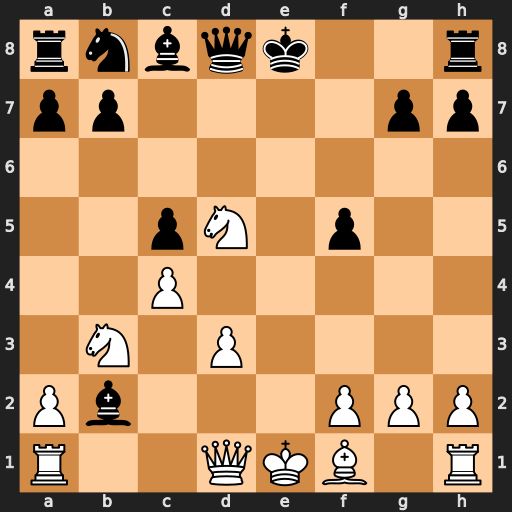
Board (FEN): rnbqk2r/pp4pp/8/2pN1p2/2P5/1N1P4/Pb3PPP/R2QKB1R
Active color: w
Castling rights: KQkq
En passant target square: -
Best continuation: Qe2+ Kf7 Qxb2